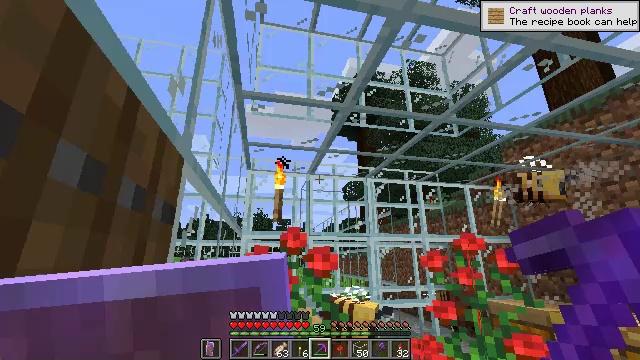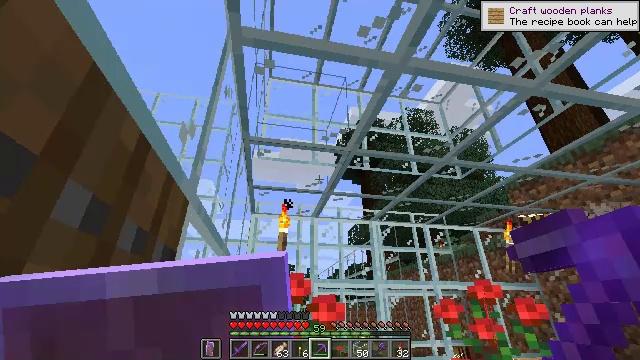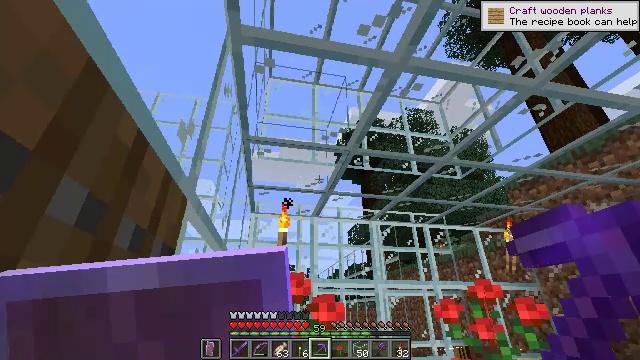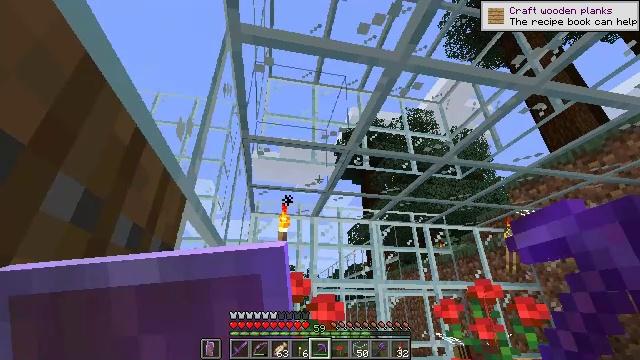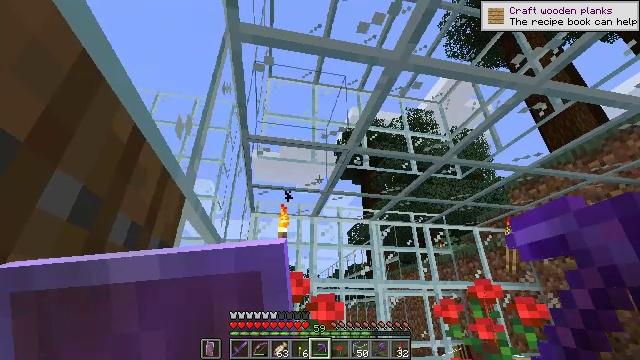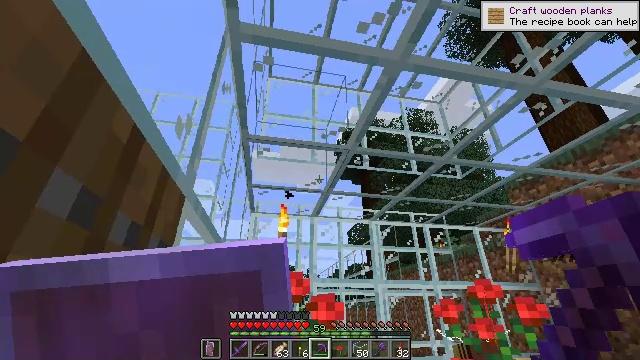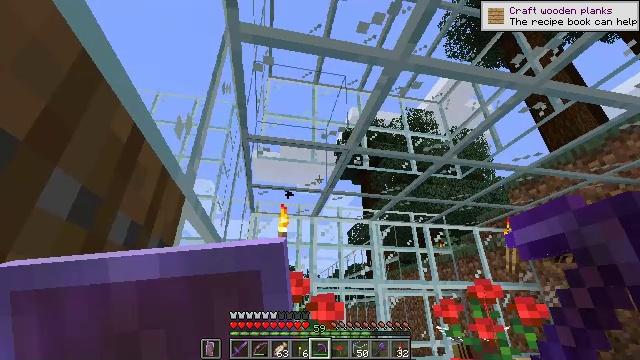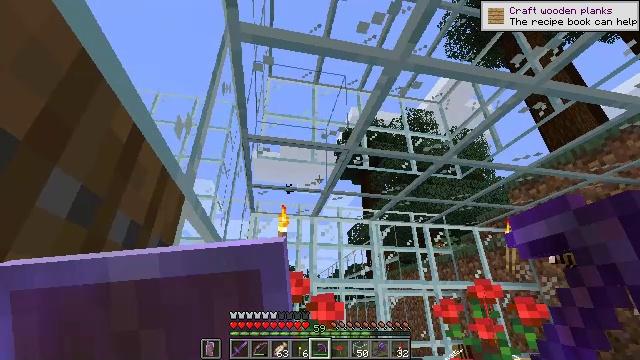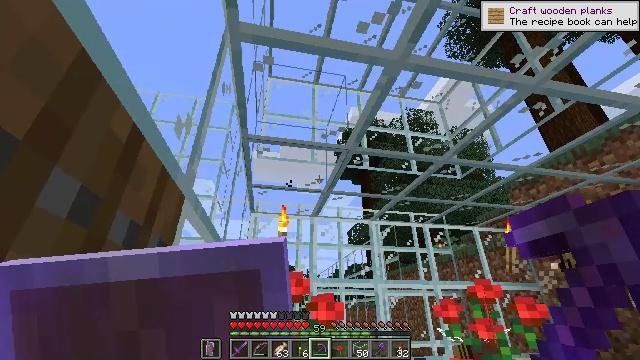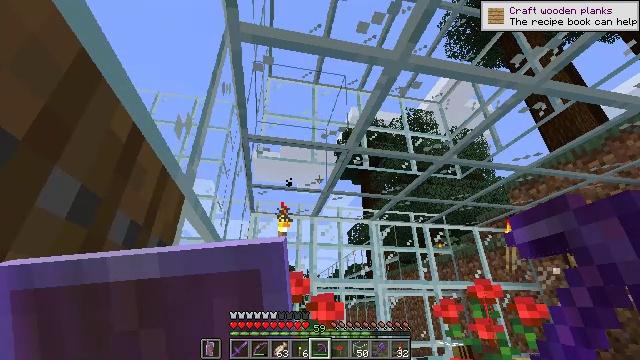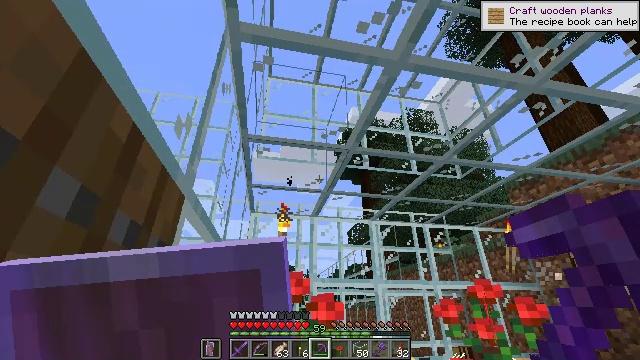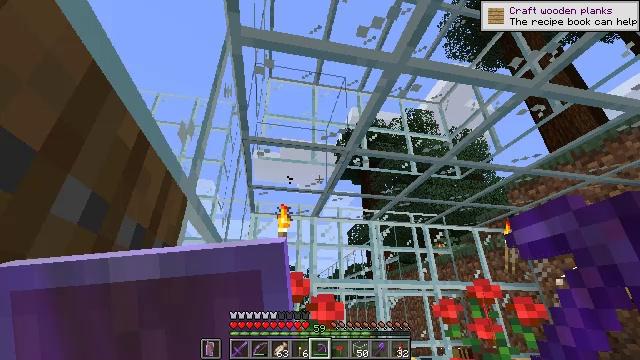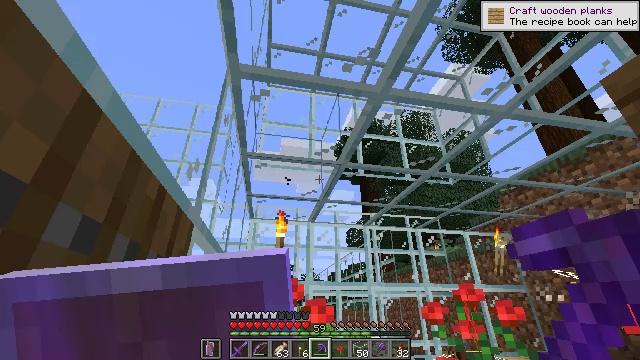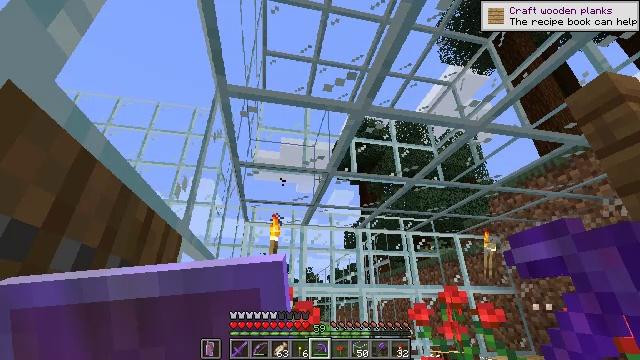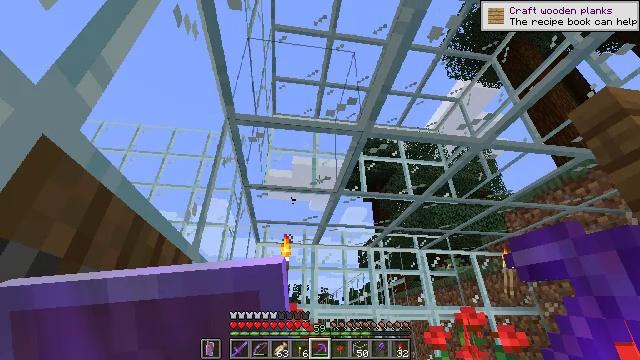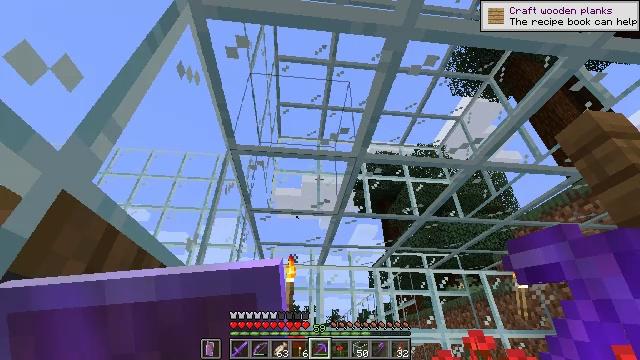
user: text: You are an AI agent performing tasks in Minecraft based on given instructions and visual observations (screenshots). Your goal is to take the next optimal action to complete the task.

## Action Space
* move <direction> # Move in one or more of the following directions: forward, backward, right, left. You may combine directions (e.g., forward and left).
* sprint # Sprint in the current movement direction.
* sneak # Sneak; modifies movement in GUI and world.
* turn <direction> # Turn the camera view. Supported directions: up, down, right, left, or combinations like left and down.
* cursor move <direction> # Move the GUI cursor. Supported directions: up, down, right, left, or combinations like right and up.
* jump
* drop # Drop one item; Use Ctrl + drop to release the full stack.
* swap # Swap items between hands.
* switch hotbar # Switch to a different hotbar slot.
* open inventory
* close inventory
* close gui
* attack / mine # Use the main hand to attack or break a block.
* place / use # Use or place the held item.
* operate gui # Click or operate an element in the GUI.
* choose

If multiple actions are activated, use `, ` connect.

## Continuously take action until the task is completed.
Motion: motion action
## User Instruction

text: Break the glass block.
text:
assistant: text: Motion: turn left and up
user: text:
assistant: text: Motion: no_op
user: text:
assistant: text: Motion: no_op
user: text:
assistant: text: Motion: no_op
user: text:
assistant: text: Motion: no_op
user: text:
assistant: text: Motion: no_op
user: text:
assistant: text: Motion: no_op
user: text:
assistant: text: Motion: no_op
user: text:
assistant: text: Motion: no_op
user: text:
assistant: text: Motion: no_op
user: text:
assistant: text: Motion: move back
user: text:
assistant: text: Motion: move back and move right
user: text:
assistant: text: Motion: move back and move right
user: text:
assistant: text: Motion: move back and move right, turn left and up
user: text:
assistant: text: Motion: move back, turn left and up
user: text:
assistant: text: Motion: move back, turn up
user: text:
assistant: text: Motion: move back
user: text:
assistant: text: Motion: move back
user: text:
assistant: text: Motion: no_op
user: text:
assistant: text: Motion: no_op
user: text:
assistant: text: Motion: no_op
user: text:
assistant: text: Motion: no_op
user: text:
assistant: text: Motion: no_op
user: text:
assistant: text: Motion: no_op
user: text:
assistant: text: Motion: no_op
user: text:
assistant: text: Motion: no_op
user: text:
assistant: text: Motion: no_op
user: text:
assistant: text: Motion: no_op
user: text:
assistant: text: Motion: no_op
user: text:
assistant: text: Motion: no_op